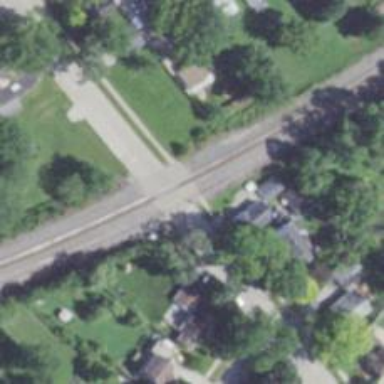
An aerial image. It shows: Railway crossing.